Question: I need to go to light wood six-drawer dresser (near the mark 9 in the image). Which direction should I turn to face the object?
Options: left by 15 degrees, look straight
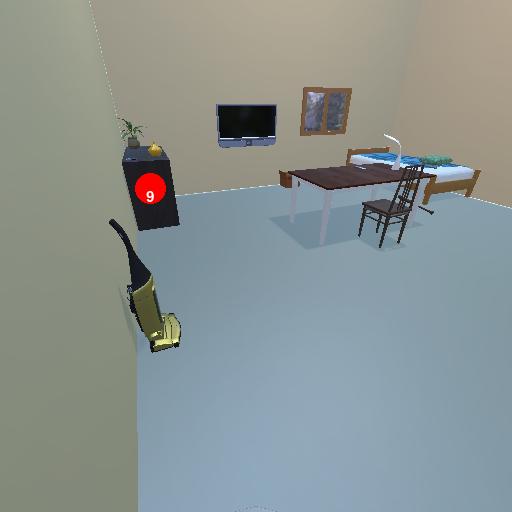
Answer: left by 15 degrees